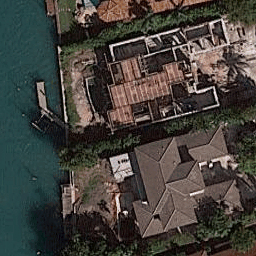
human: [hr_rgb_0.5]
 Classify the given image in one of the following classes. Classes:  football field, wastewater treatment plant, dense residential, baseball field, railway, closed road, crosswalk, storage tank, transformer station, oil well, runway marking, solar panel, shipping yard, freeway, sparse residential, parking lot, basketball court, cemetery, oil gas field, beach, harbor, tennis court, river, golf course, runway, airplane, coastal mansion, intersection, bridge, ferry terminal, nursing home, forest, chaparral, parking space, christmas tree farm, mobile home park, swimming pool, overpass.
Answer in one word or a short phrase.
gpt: coastal mansion